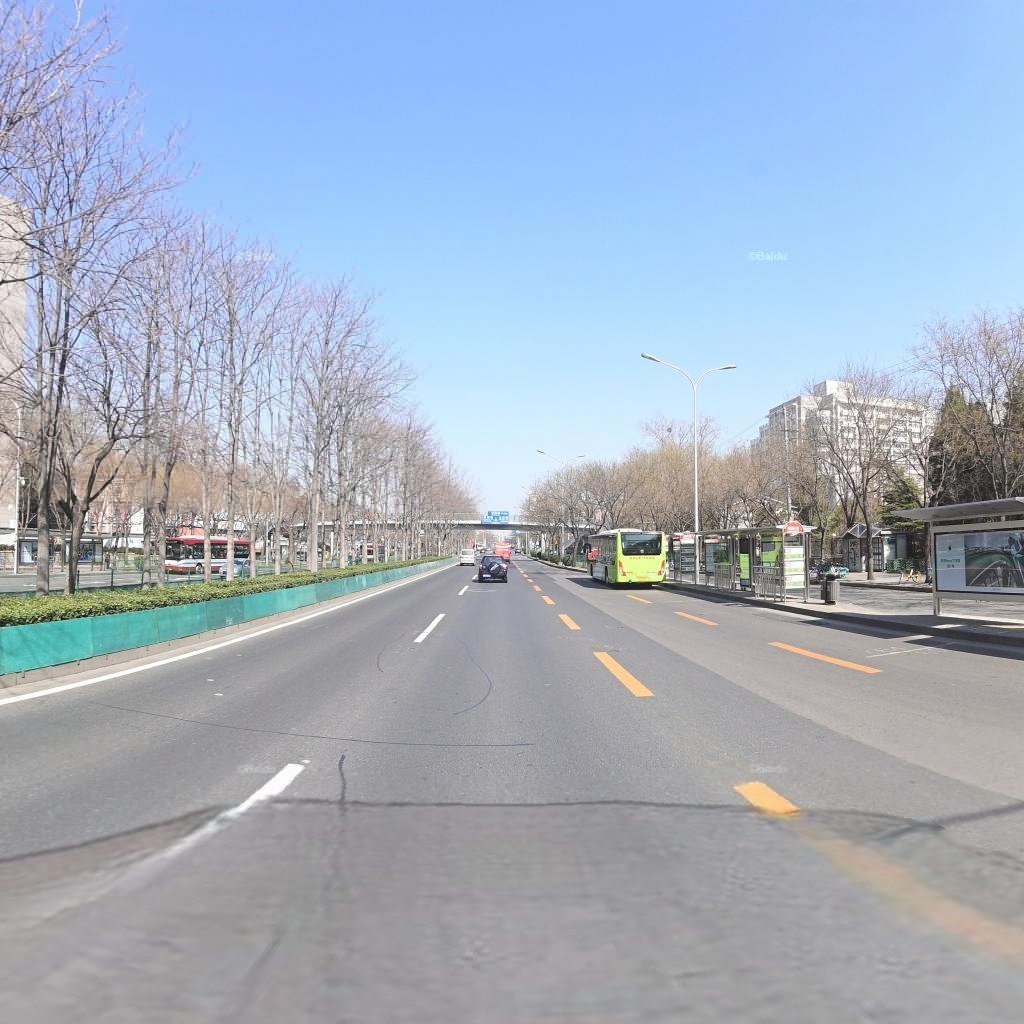
Region: Haidian
Road damage annotations: longitudinal patch, longitudinal patch, longitudinal patch, transverse patch